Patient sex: M
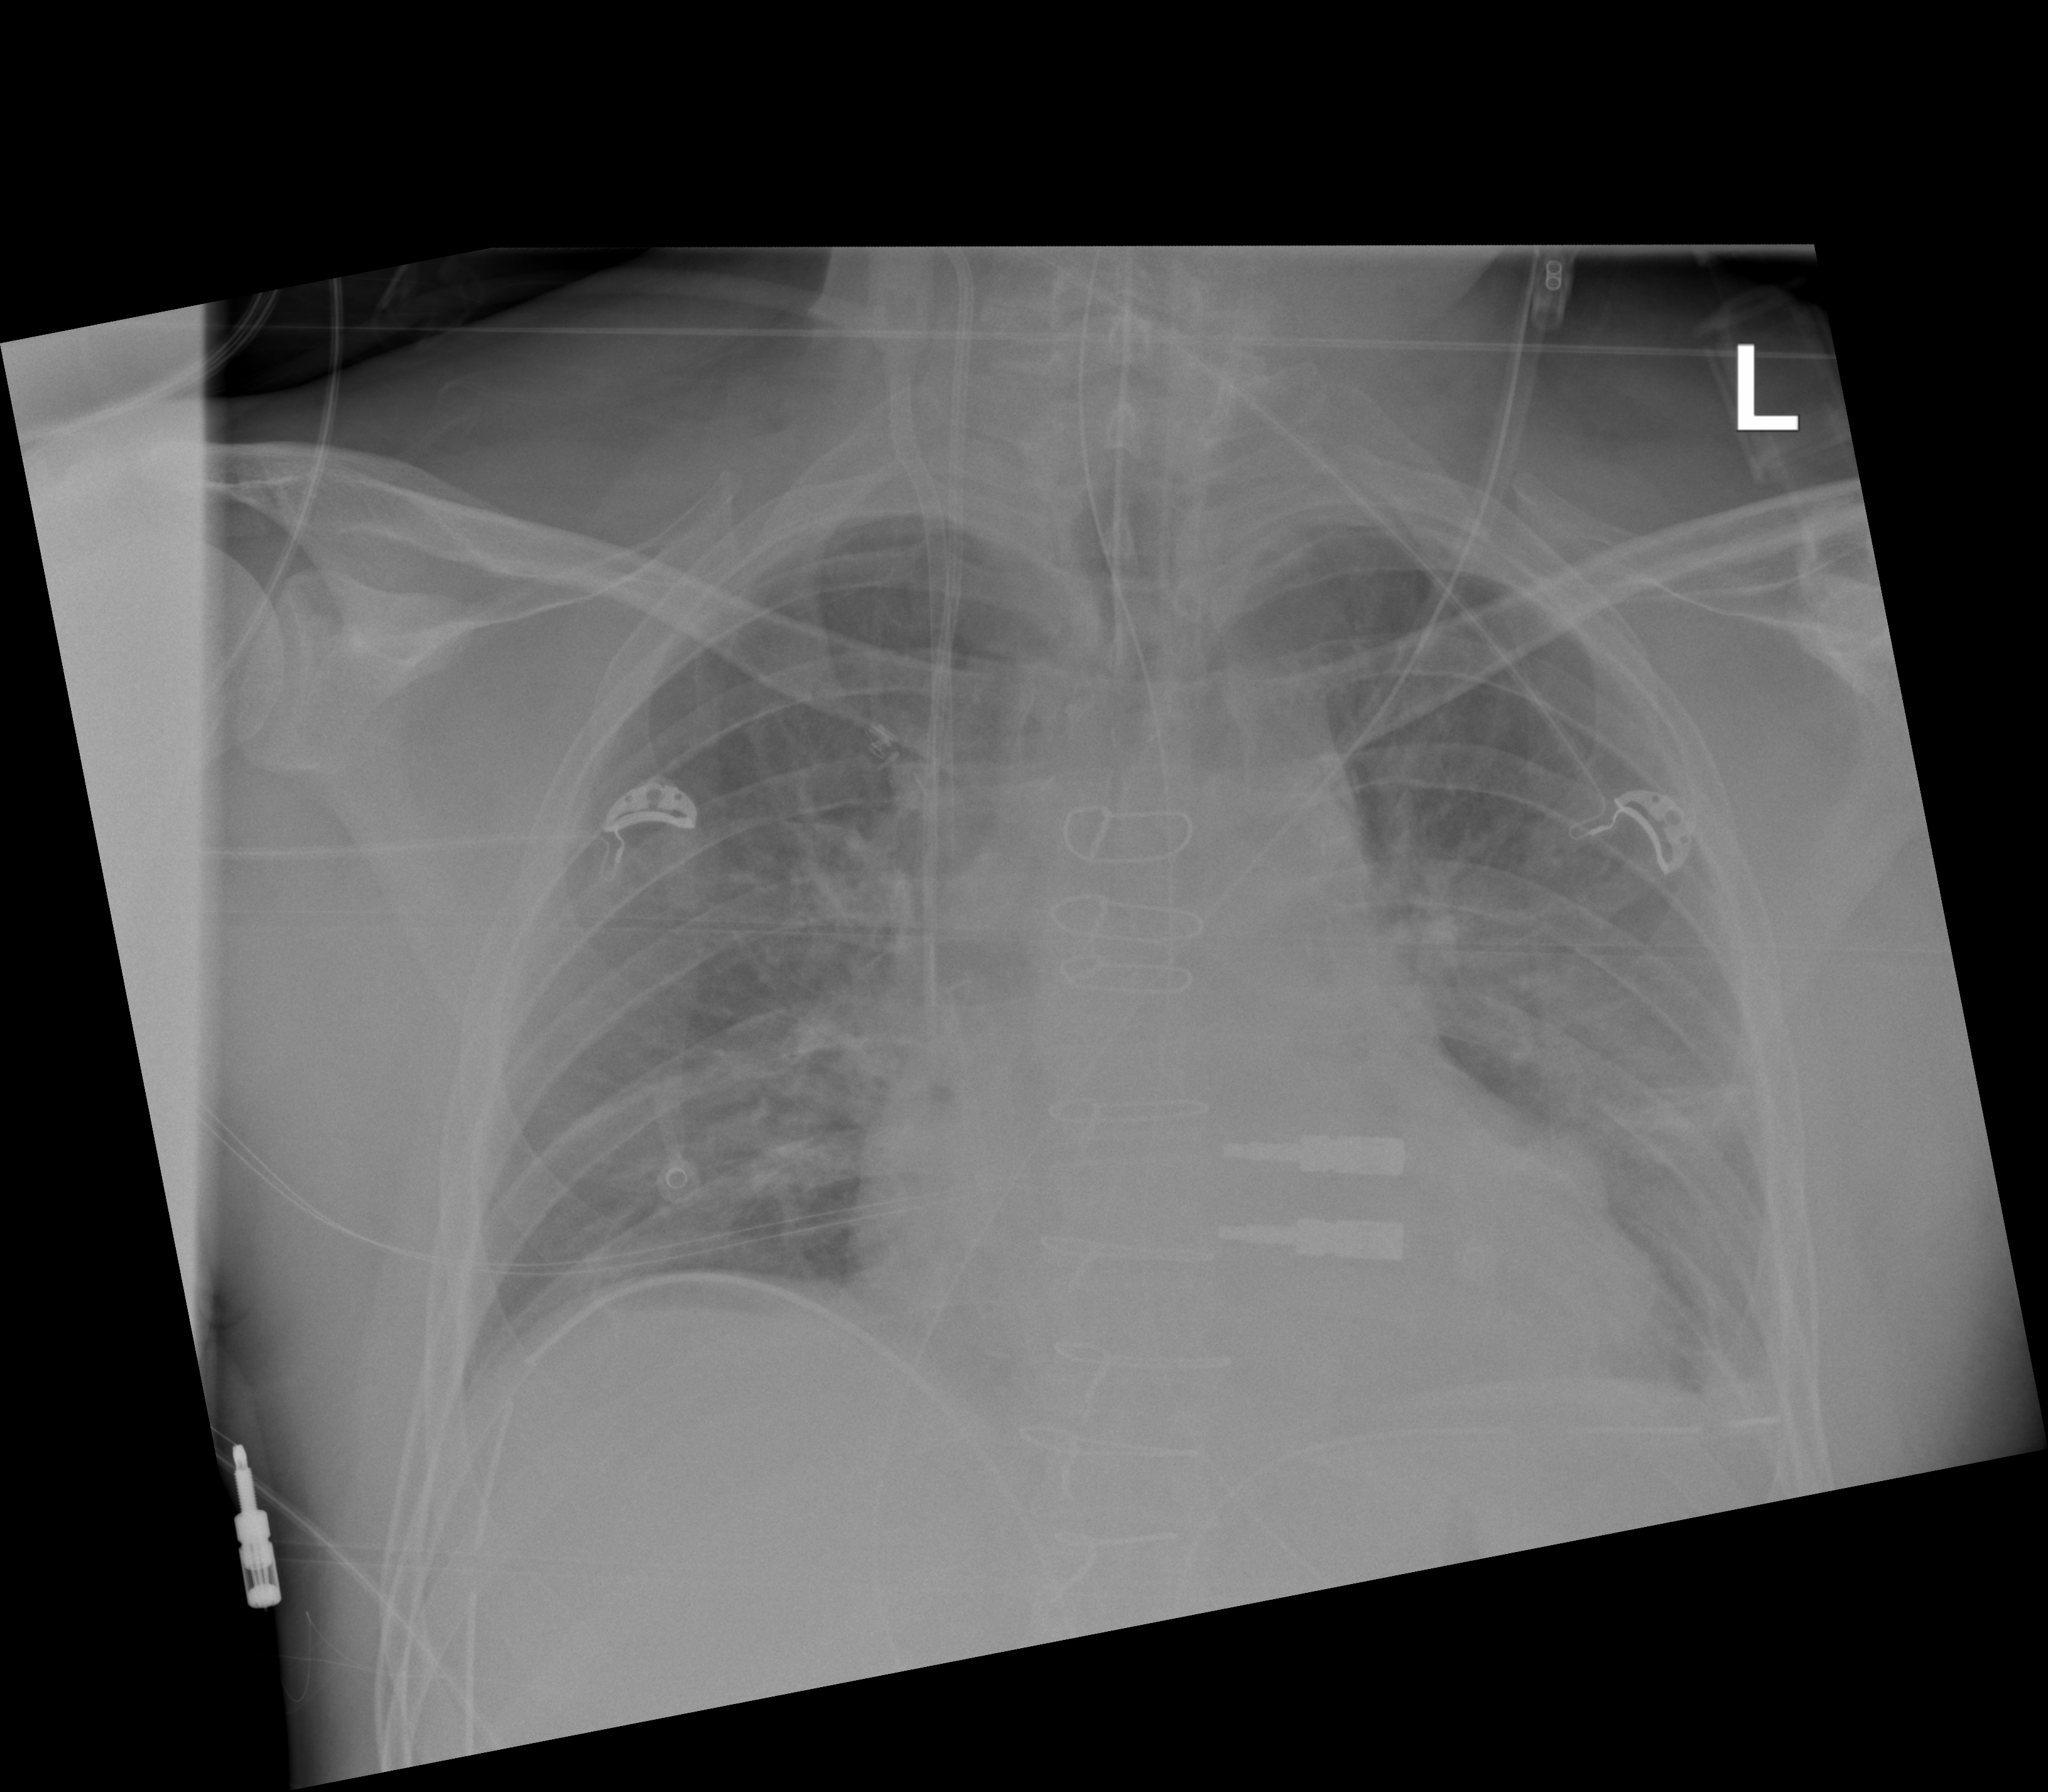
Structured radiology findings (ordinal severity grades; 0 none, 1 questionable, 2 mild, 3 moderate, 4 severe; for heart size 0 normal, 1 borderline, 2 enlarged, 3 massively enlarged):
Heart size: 2
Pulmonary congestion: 2
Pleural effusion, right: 0
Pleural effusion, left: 2
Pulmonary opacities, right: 0
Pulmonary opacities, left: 0
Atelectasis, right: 0
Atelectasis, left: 2